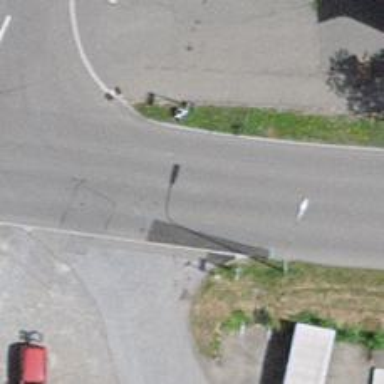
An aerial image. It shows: Public transport stop position.